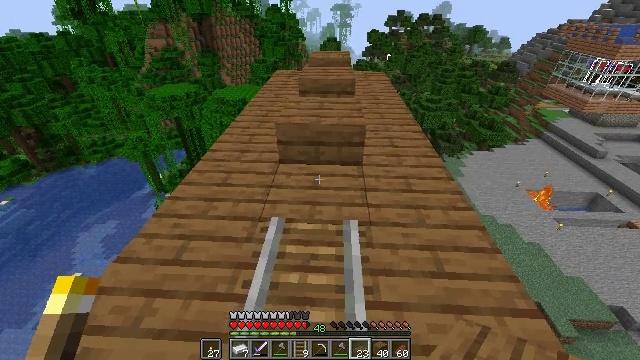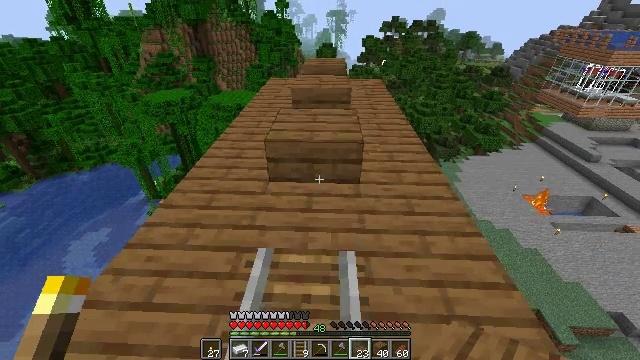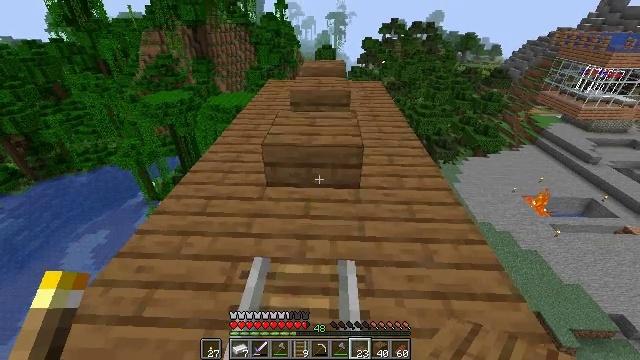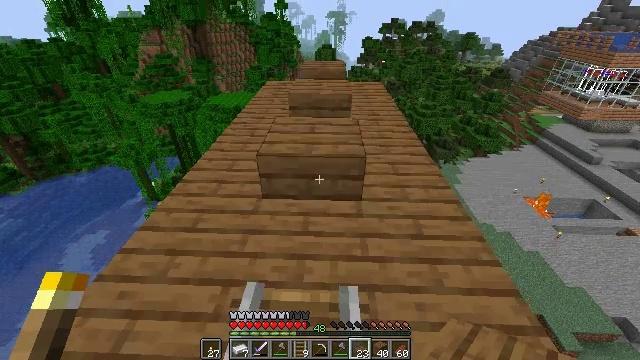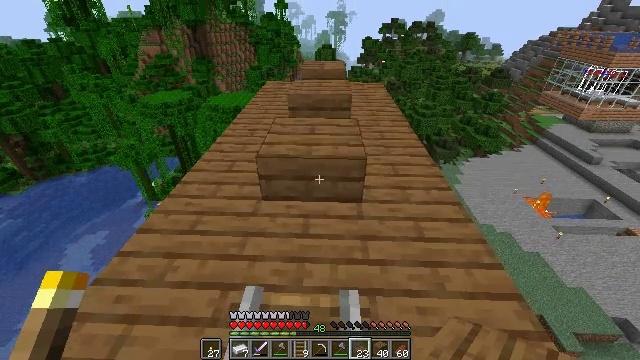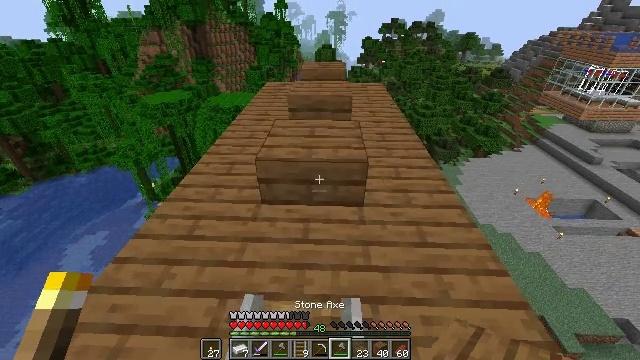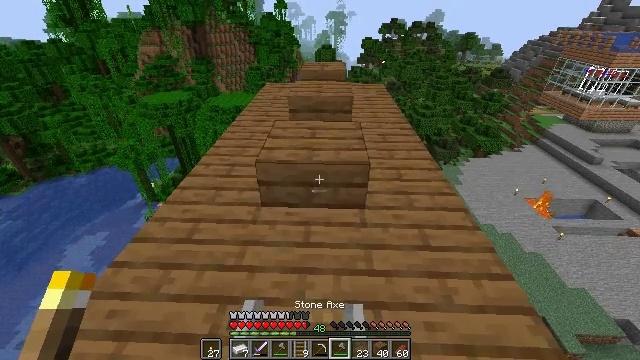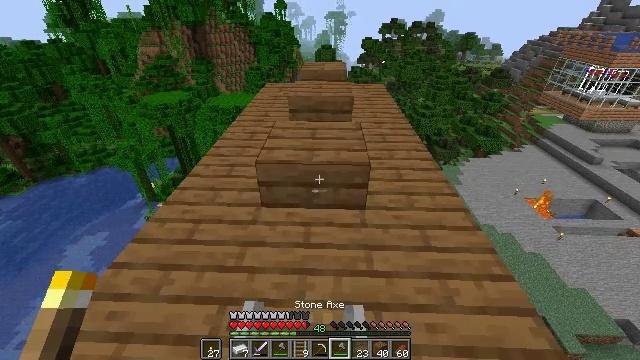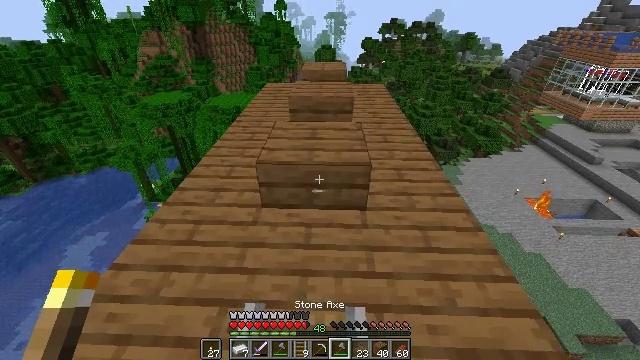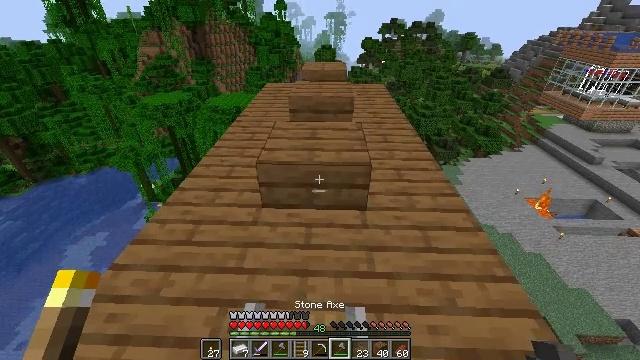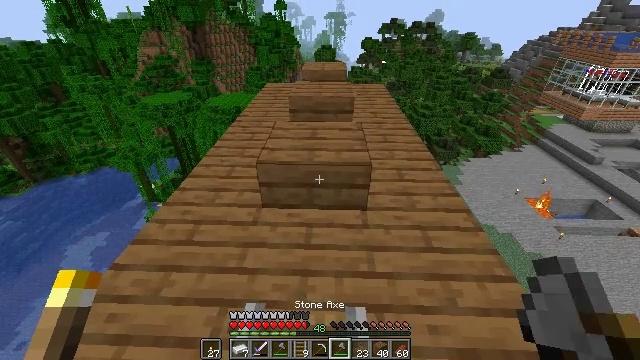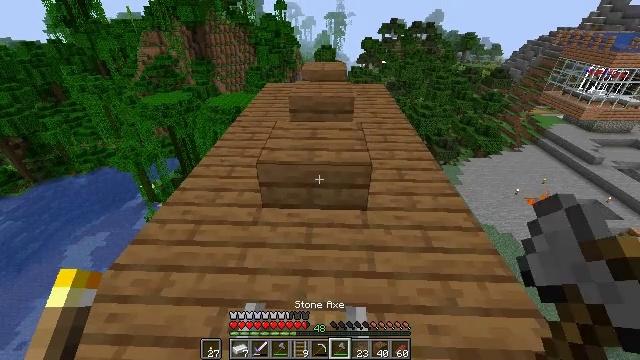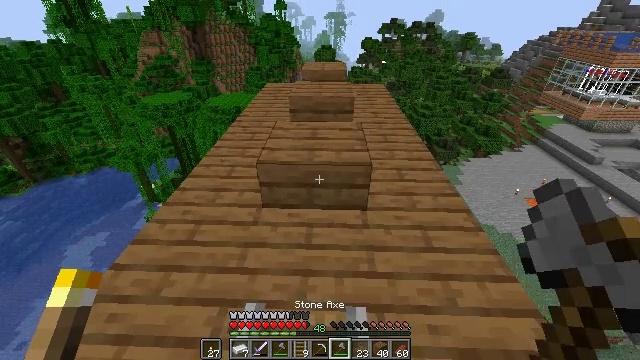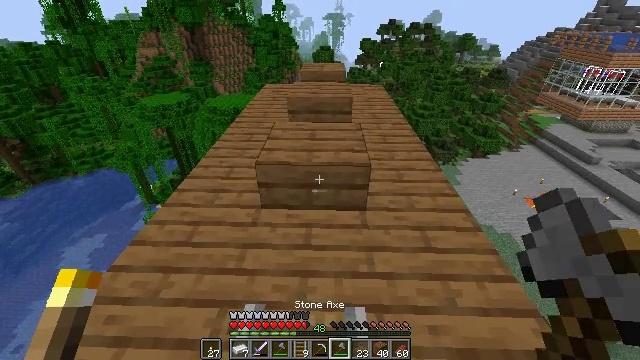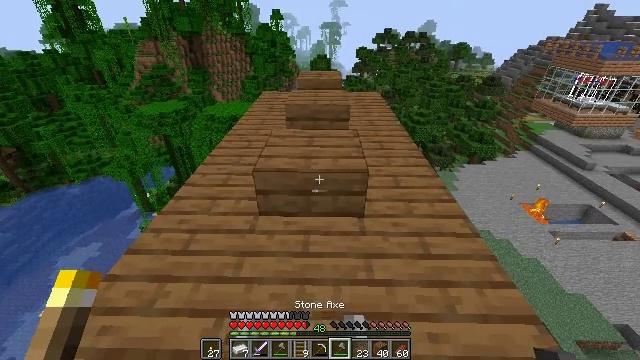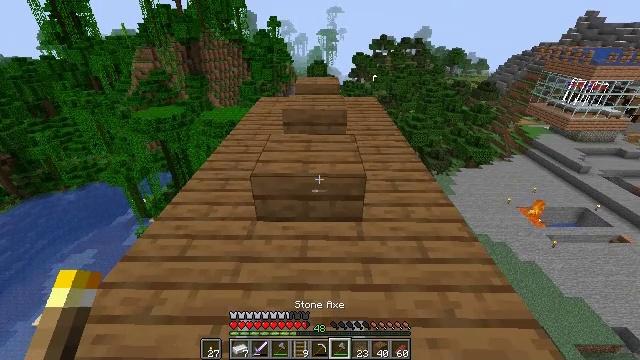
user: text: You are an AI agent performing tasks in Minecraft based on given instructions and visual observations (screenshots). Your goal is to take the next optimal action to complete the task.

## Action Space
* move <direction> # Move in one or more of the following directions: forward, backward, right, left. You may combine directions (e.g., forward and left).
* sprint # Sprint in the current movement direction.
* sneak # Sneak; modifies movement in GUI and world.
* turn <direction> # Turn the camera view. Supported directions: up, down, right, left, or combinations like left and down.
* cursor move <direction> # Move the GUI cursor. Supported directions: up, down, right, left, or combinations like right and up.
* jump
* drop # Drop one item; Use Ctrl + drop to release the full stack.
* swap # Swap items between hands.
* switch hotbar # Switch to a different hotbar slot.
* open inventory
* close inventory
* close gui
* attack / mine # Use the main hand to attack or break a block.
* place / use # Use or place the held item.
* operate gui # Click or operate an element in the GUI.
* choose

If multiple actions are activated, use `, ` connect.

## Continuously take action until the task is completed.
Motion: motion action
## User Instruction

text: Reclaim the spruce slab for later use.
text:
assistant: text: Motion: move forward
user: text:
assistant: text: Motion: move forward
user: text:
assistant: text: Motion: no_op
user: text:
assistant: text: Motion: no_op
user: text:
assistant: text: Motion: no_op
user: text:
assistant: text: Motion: no_op
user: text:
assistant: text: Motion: no_op
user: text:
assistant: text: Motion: no_op
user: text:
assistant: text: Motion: no_op
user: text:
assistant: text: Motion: no_op
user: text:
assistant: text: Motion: no_op
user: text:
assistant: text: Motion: no_op
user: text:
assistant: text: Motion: no_op
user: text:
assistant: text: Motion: turn up
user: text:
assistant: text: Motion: turn up
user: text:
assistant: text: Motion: no_op
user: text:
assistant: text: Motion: no_op
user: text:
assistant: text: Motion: attack / mine
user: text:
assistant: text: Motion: attack / mine
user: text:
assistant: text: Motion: attack / mine
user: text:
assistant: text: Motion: attack / mine
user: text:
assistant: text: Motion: attack / mine
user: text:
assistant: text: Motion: attack / mine
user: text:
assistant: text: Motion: attack / mine
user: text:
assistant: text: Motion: attack / mine
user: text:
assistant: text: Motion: attack / mine
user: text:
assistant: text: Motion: attack / mine
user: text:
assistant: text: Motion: attack / mine
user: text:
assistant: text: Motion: attack / mine
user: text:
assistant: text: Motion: attack / mine